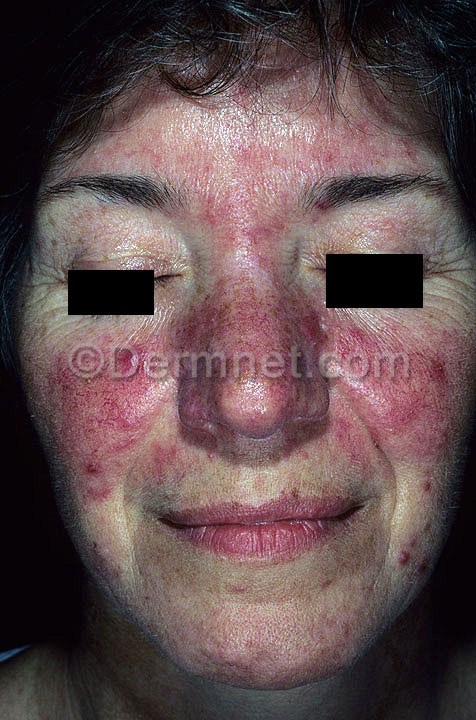
Disease: Acne and Rosacea Photos